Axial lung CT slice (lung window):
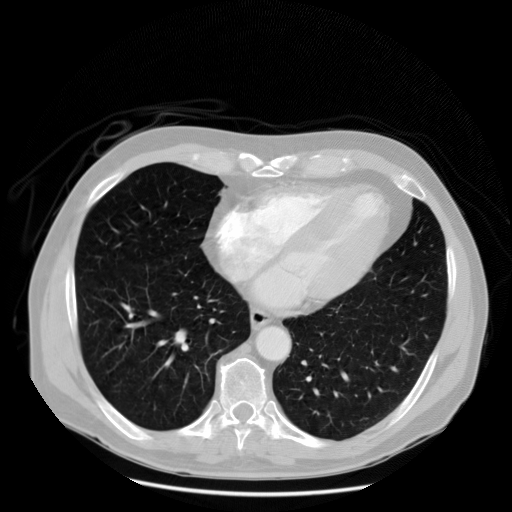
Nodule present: no